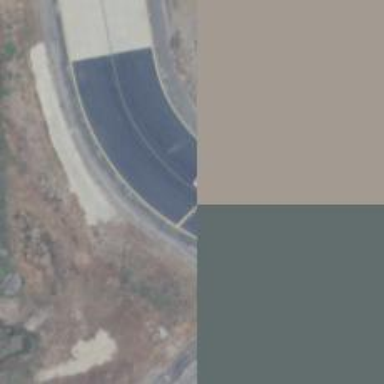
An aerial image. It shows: Image of taxiway at airport.